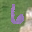
Label: 6